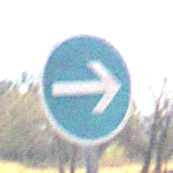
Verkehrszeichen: VorgeschriebeneFahrtrichtungHierRechts
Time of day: Midday
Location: Outdoor (Nature)
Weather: Clear
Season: NotSpecified
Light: Natural